Question: My data structure looks like this:

Now I want to select 3 cities and plot them over time (x=Date, y=Amount). Additionally, I want the months to be on the x-axis every 3 months.
I tried ggplot, but it seems that my date is not defined correctly.
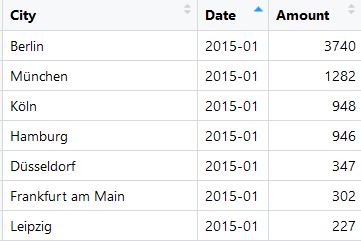
Answer: Make data frame:
'''
> city <- c('Berlin', 'Munchen', 'Koln', 'Hamburg', 'Dusseldorf', 'Frankfurt am Main', 'Leipzig')
> Date <- c('2015-01', '2015-01', '2015-01', '2015-01', '2015-01', '2015-01', '2015-01')
> AMount <- c(3740, 1282, 948, 946, 947, 302, 227)
> df <- data.frame(city, Date, AMount)
> df
'''
'''
city Date AMount
1 Berlin 2015-01 3740
2 Munchen 2015-01 1282
3 Koln 2015-01 948
4 Hamburg 2015-01 946
5 Dusseldorf 2015-01 947
6 Frankfurt am Main 2015-01 302
7 Leipzig 2015-01 227
'''
Convert the to Year and Month.
'''
> library(zoo)
> df$Date <- as.yearmon(df$Date)
> df
'''
'''
city Date AMount
1 Berlin Jan 2015 3740
2 Munchen Jan 2015 1282
3 Koln Jan 2015 948
4 Hamburg Jan 2015 946
5 Dusseldorf Jan 2015 947
6 Frankfurt am Main Jan 2015 302
7 Leipzig Jan 2015 227
'''
Plotting with ggplot
'''
> library(ggplot2)
> ggplot(df[1:3,], aes(x=as.Date(Date),y=AMount)) + geom_line() + scale_x_date(date_labels="%b %y")
'''
%b = Abreviated month name, for example for